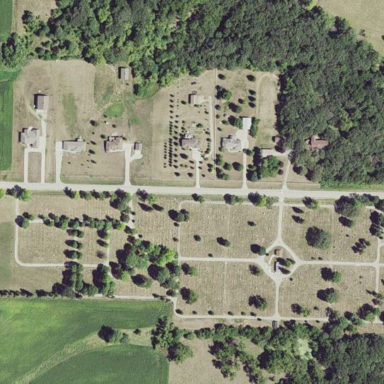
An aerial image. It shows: Cemetery.